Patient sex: M
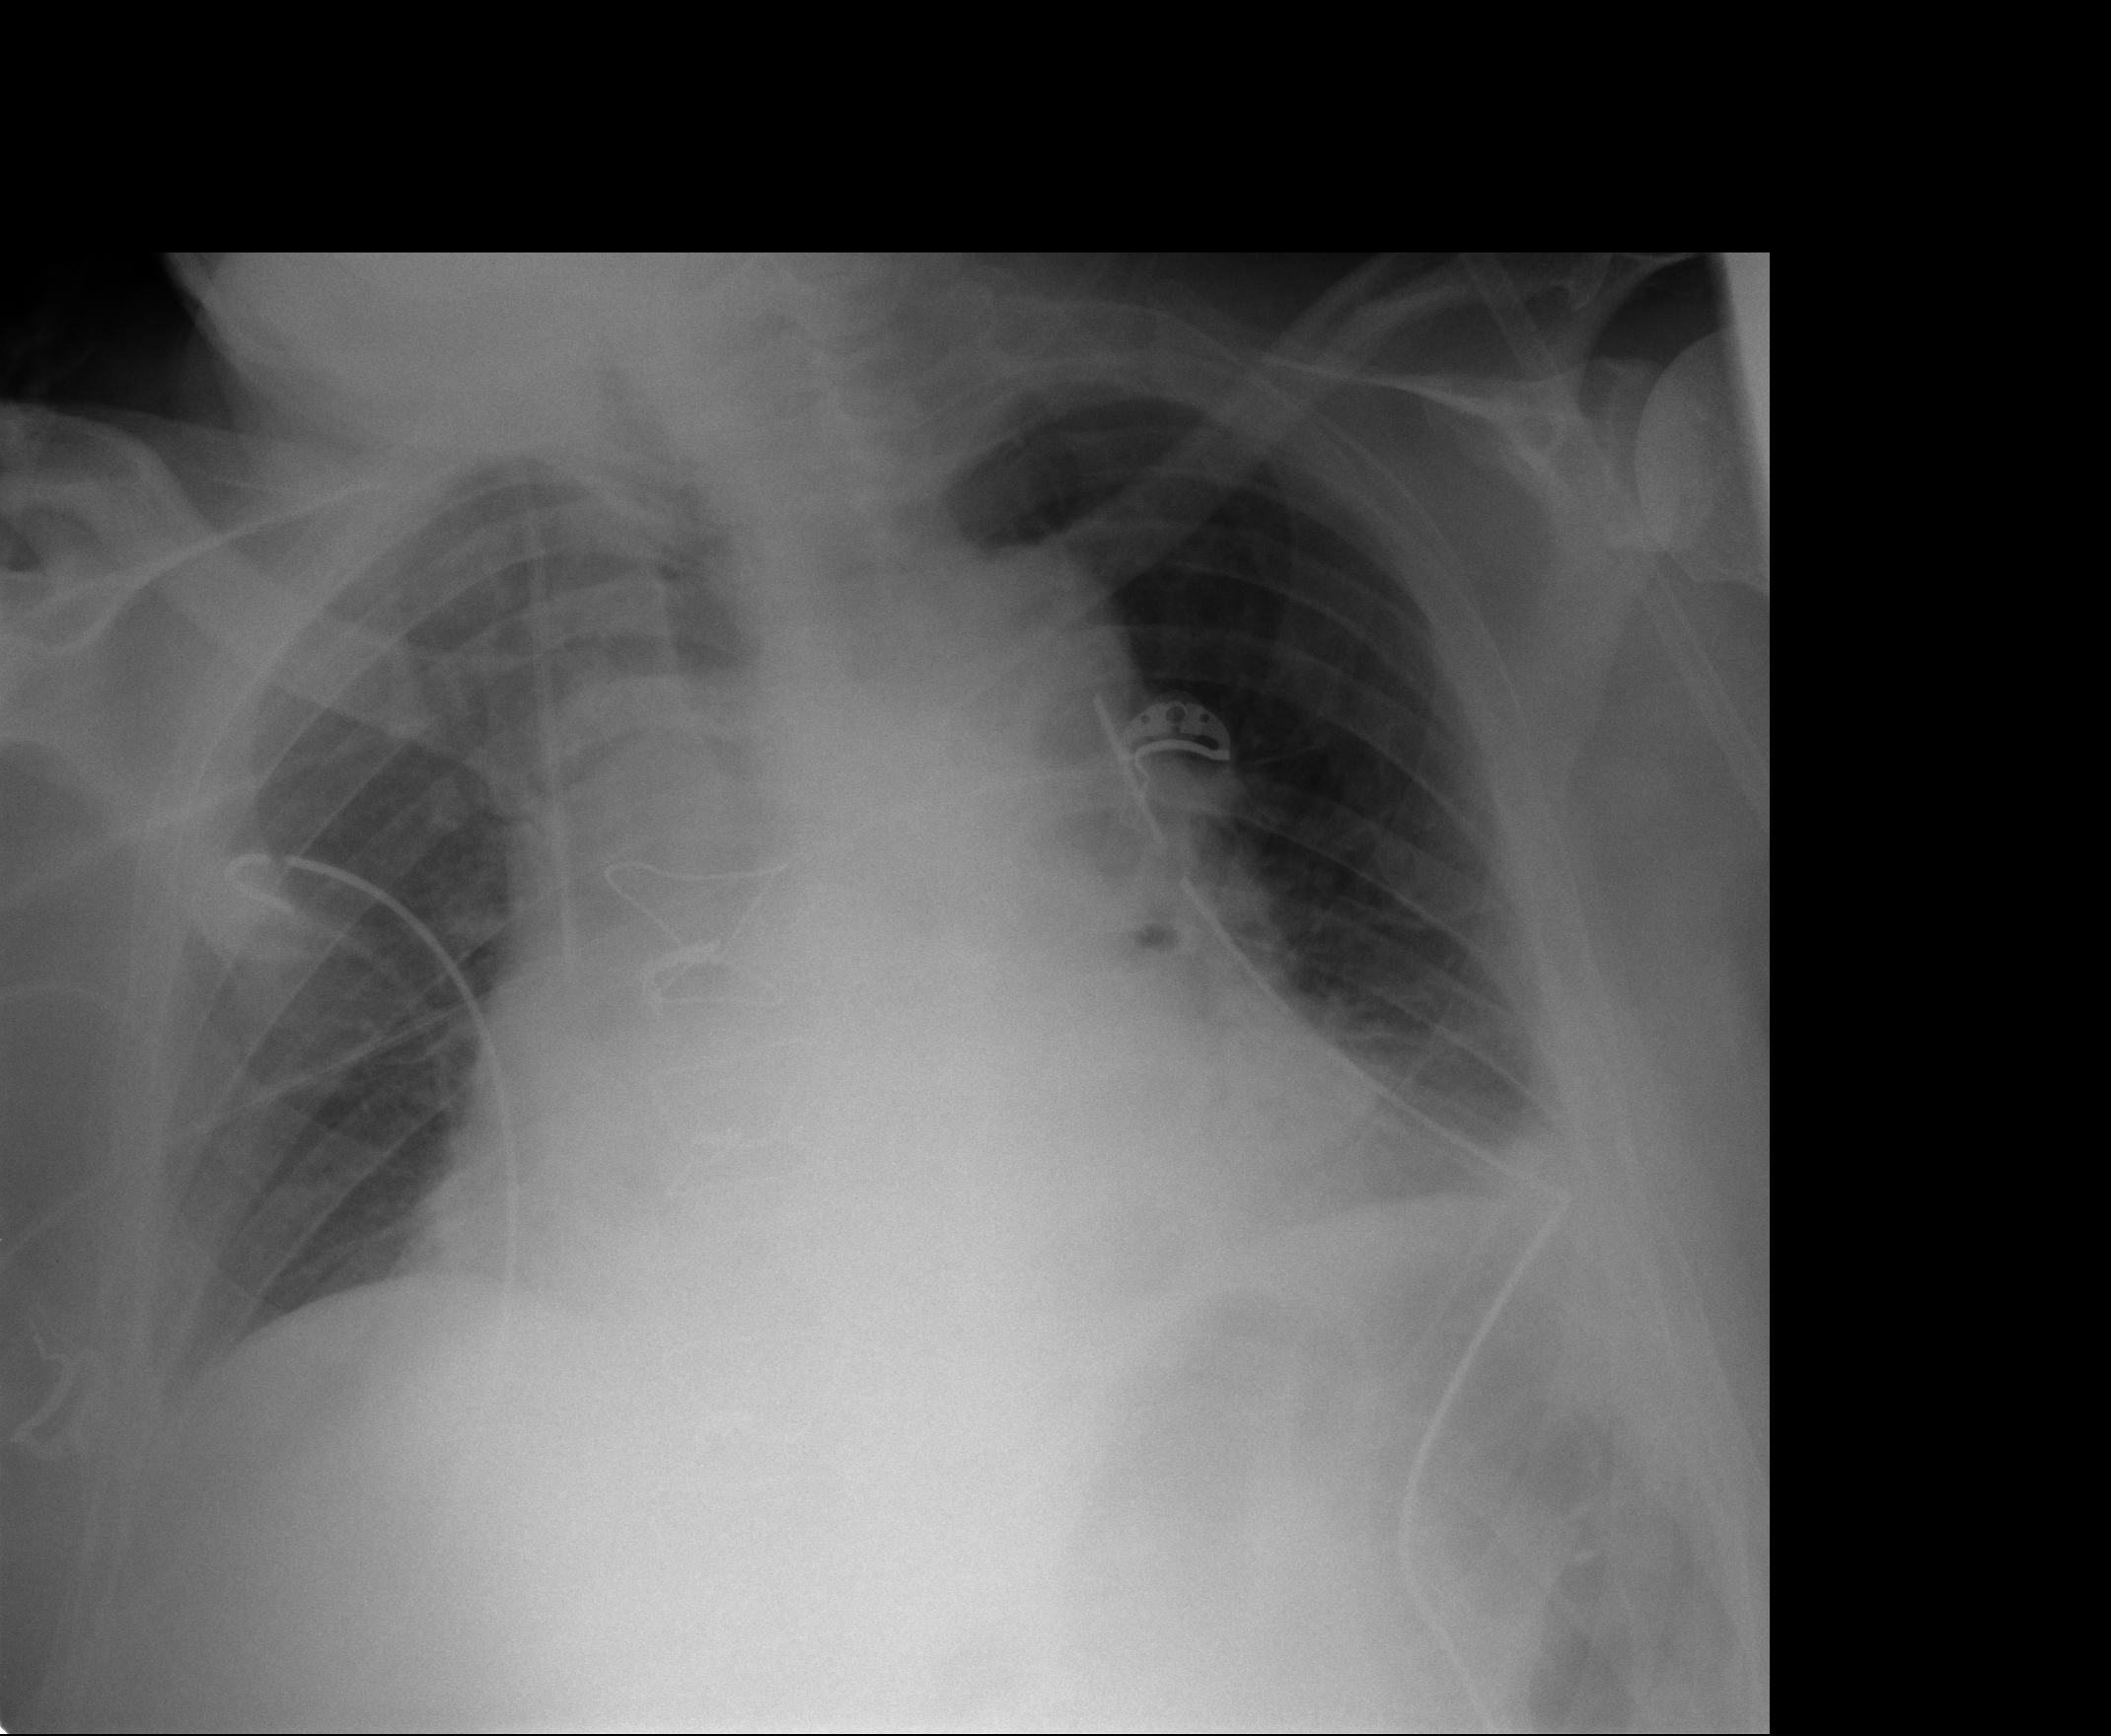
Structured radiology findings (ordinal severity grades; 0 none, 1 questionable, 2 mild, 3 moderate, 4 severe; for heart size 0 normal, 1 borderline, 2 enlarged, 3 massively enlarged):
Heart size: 2
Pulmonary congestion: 3
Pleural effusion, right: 1
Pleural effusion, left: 0
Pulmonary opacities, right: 0
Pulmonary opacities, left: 0
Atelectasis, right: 1
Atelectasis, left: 2